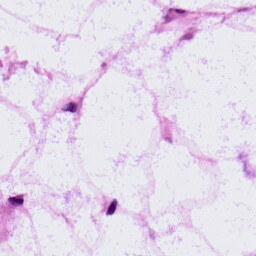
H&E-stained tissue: LymphNode